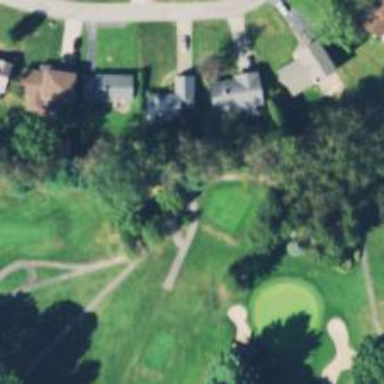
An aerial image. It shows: Pathway for golfing.